Here is the raw accelerometer signal from a rotor rig, plotted against time. Determine the machine's mechanical condition. Answer with exactly one of: normal, misalignment, unbalance, looseness.
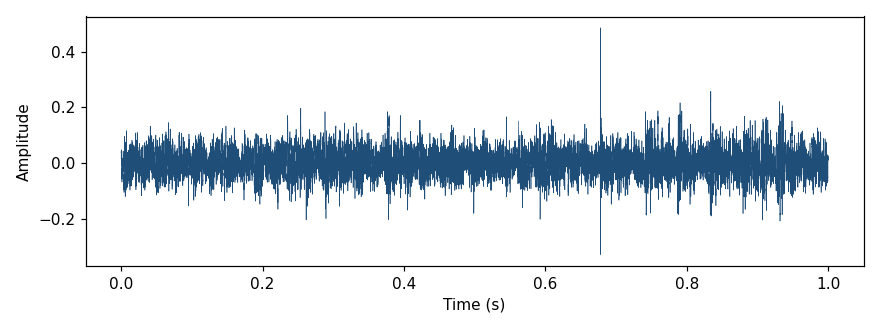
Answer: misalignment